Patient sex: M
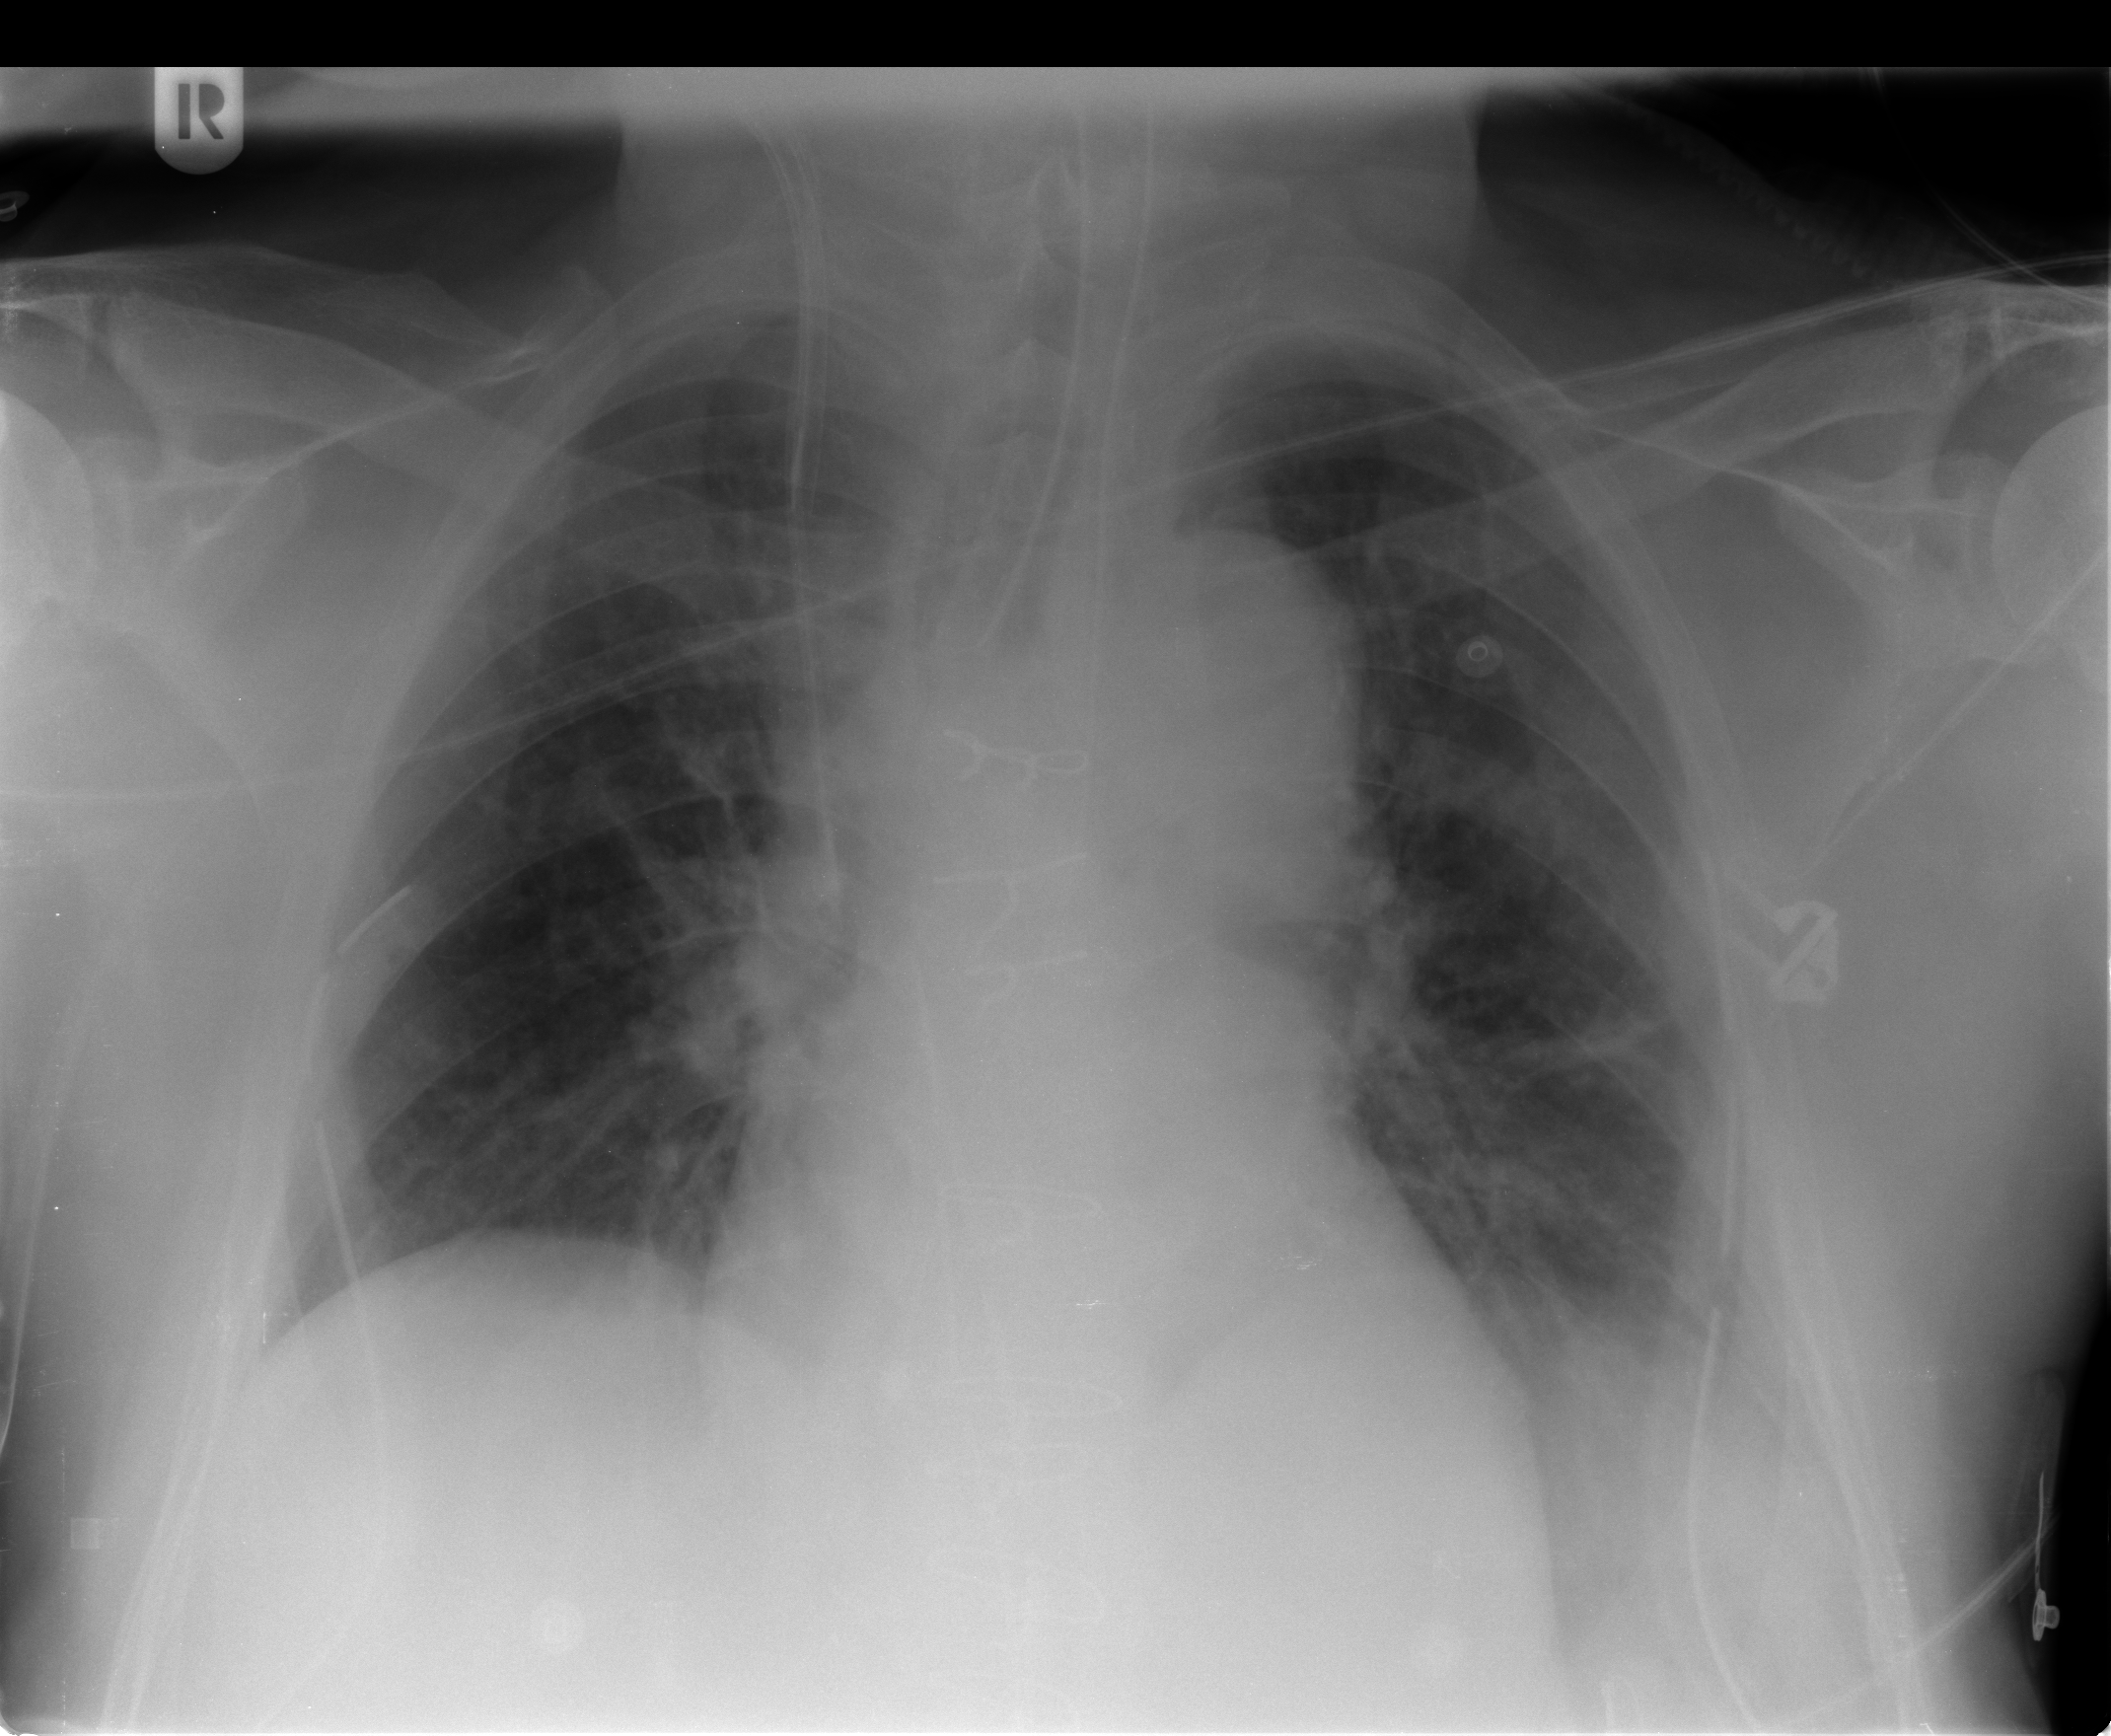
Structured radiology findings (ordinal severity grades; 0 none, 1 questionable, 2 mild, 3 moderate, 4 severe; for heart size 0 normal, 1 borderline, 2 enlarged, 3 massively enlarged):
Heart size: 0
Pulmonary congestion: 2
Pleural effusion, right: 0
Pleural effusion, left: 2
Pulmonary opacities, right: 0
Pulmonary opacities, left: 0
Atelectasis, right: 2
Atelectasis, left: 2